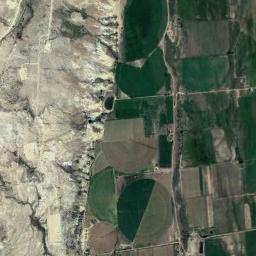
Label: circular_farmland